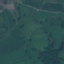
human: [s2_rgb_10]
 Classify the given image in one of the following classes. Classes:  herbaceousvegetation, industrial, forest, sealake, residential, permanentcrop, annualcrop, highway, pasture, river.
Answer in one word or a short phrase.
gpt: Pasture